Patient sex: M
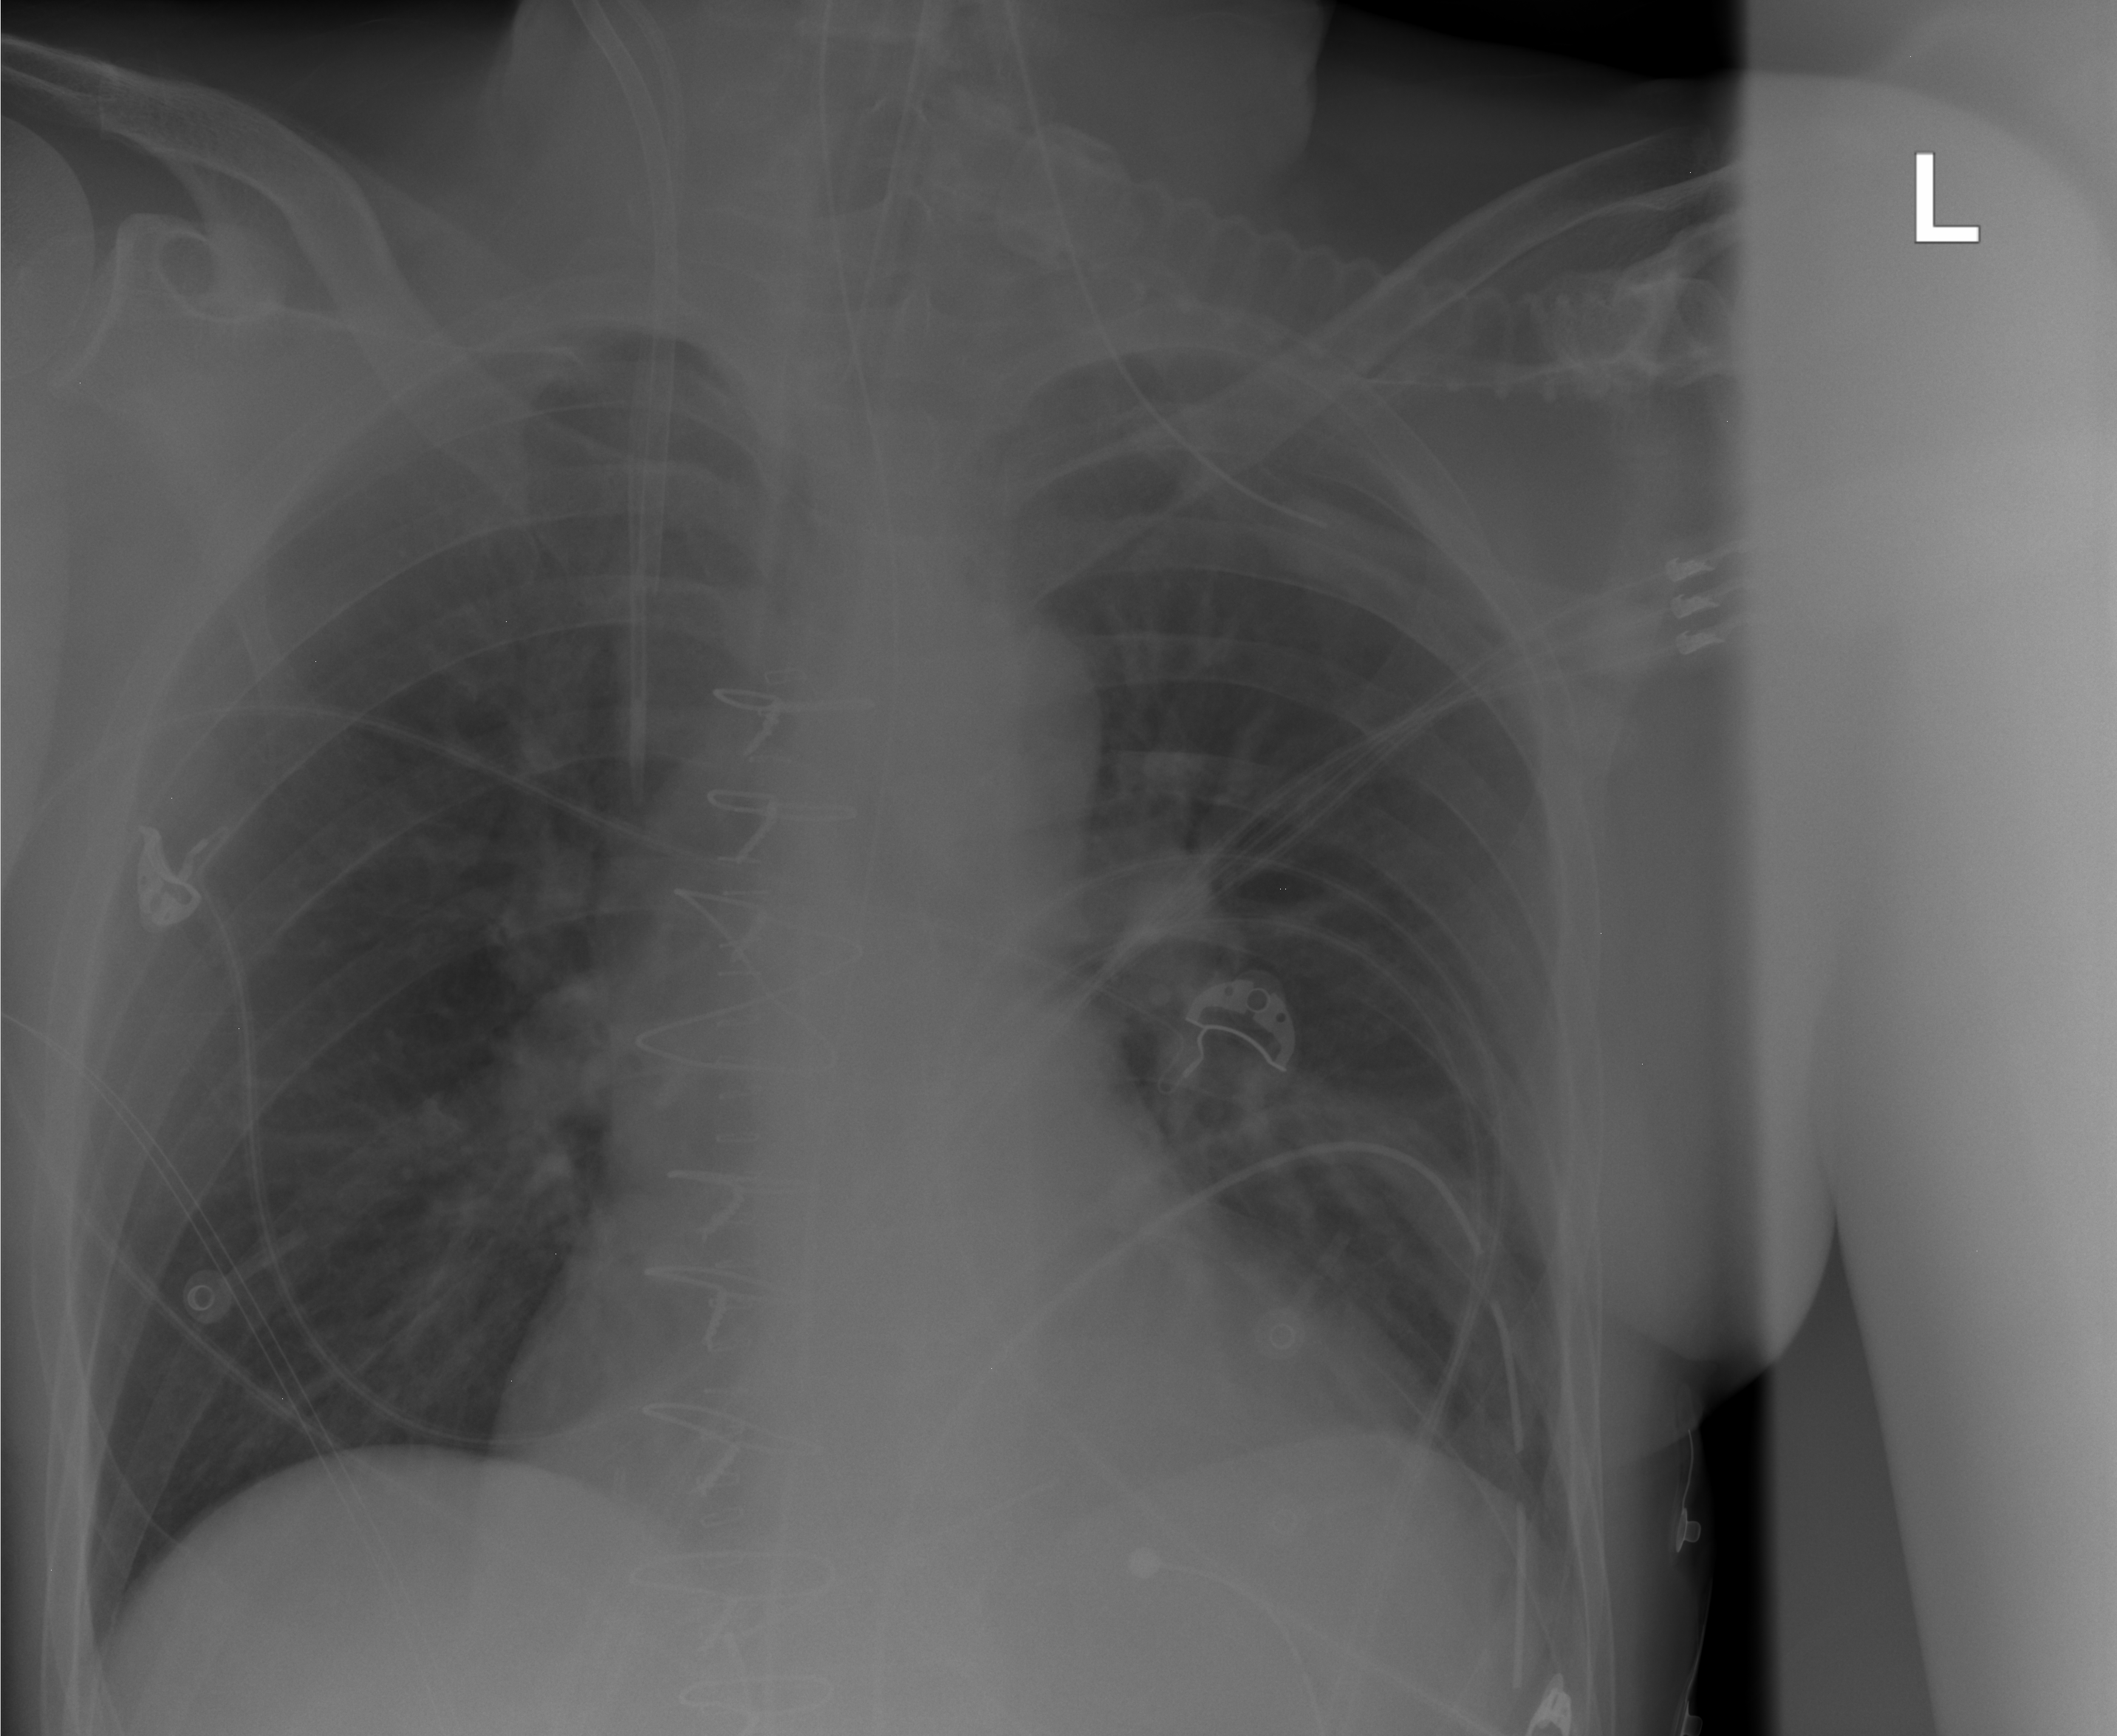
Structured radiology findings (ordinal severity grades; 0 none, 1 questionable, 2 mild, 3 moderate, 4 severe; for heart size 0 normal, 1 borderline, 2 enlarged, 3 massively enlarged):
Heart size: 2
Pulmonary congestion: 2
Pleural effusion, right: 0
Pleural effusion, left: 0
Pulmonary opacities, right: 0
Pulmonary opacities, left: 2
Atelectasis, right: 0
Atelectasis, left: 0